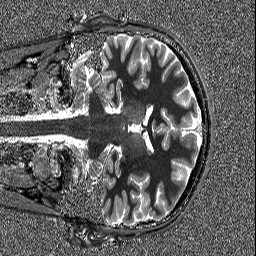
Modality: T1map
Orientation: coronal
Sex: male